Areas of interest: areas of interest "Sunshine Horticulture"
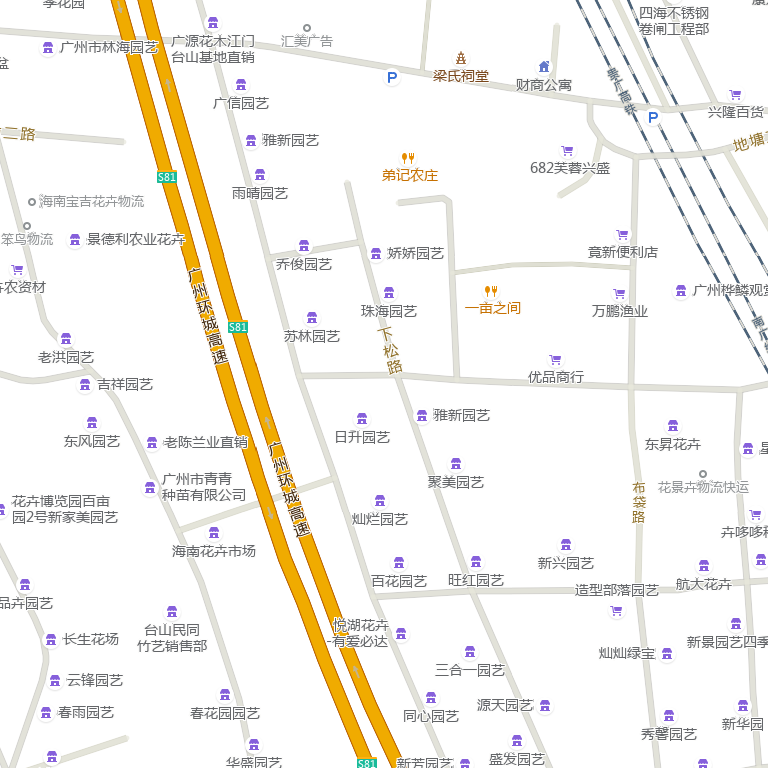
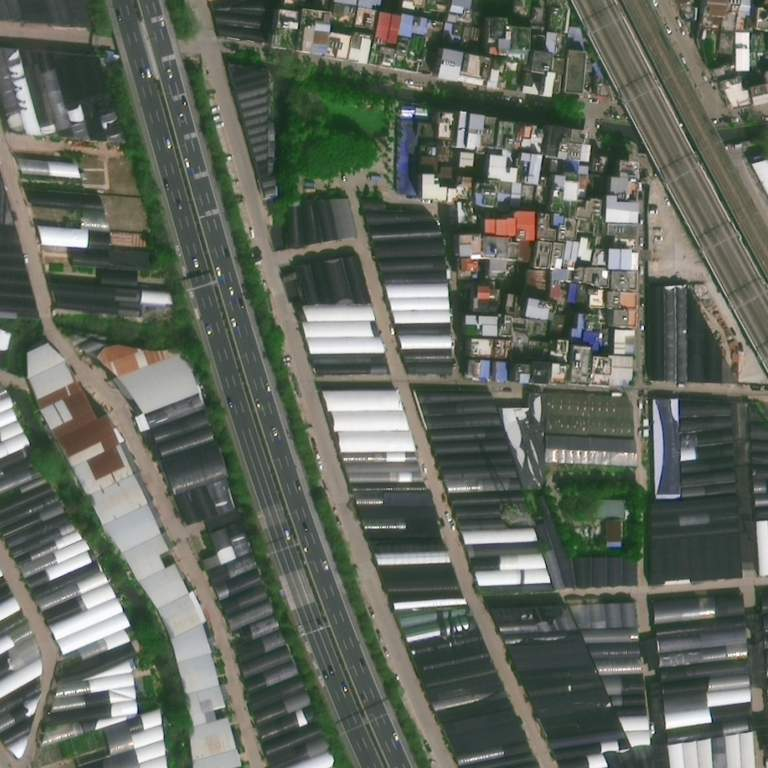